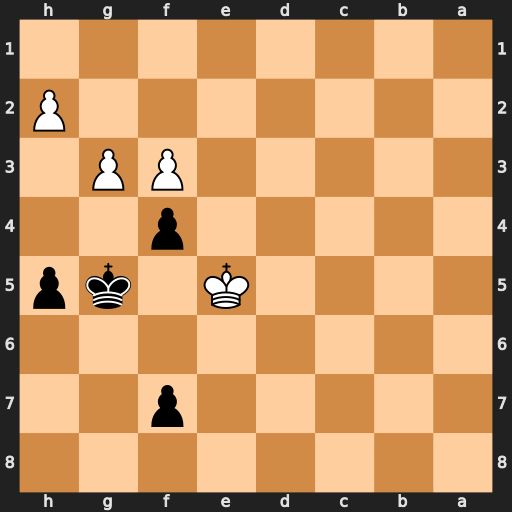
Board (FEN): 8/5p2/8/4K1kp/5p2/5PP1/7P/8
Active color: b
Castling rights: -
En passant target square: -
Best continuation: fxg3 hxg3 f5 f4+ Kg4